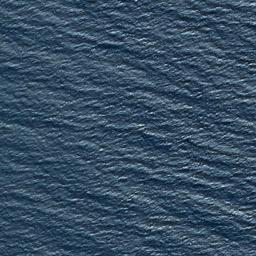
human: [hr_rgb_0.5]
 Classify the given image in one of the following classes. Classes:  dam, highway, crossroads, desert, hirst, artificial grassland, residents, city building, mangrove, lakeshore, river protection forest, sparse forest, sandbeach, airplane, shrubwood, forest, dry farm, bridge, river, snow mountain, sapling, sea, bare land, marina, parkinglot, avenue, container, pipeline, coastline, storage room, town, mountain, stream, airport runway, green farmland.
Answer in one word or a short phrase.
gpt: sea